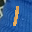
Label: 1